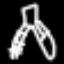
Label: The Eiffel Tower